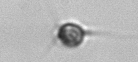
Label: Acanthoica_quattrospina